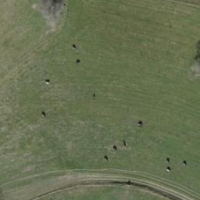
EUNIS habitat code: 24
Species observed at this site:
Chorthippus biguttulus